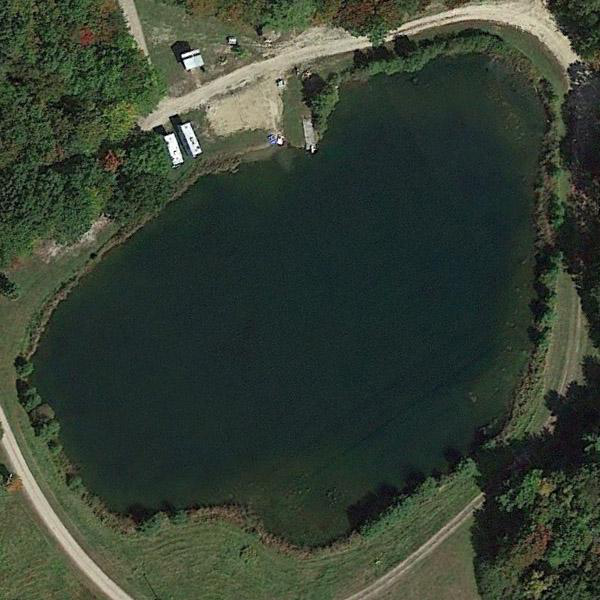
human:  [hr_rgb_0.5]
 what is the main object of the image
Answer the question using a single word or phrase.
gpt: pond